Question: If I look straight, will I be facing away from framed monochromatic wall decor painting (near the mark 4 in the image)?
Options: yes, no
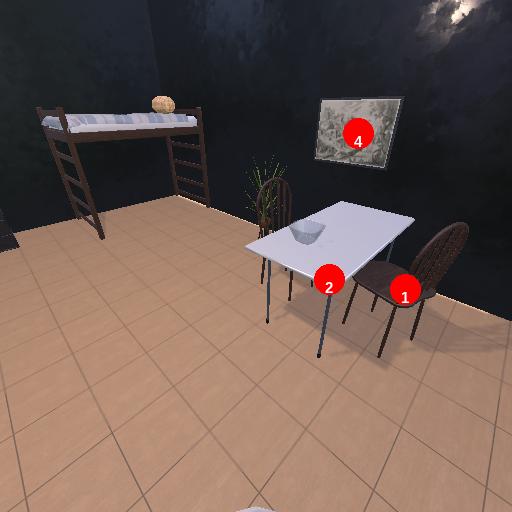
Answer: yes